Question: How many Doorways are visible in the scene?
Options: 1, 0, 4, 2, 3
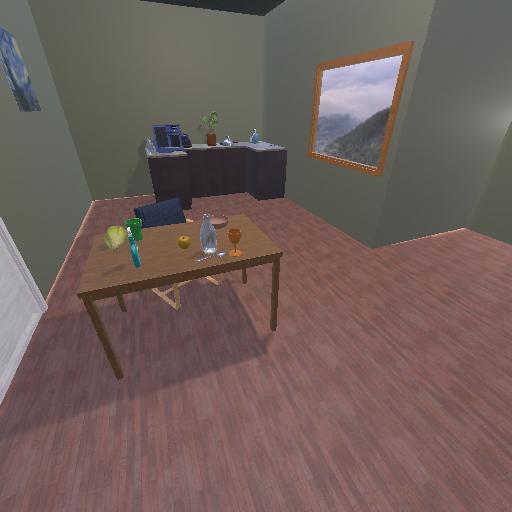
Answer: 1